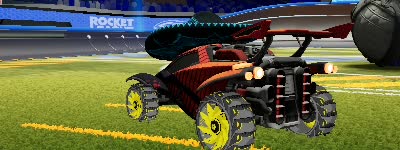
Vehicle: octane